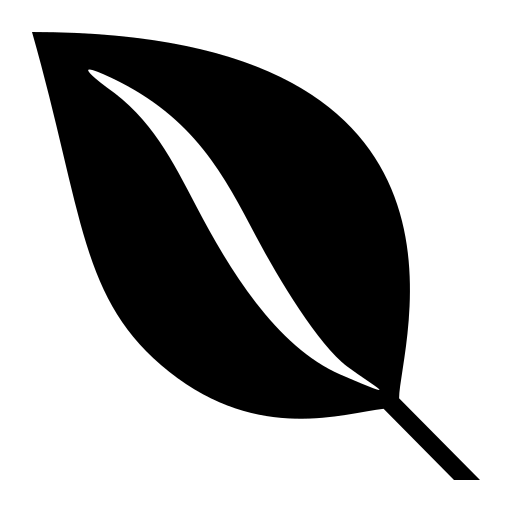
Tags: icon, FontAwesome, fa-icon, brand, envira